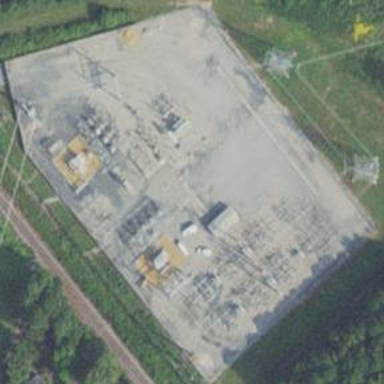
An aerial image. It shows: Fenced power substation at the transmission level.